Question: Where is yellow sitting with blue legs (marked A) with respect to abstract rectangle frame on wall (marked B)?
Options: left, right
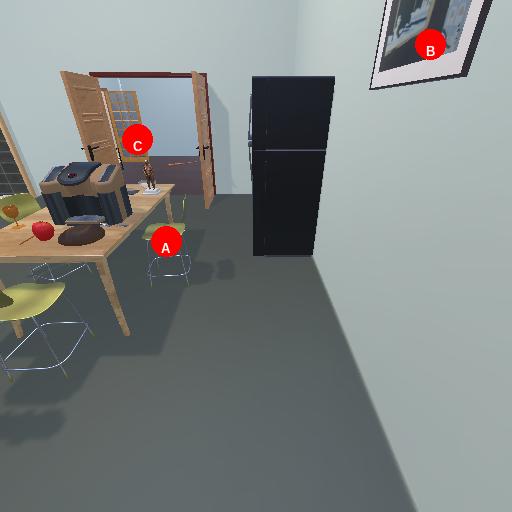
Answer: left